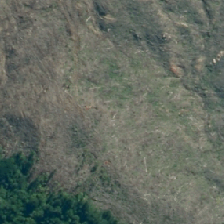
Land cover: harvested_forest